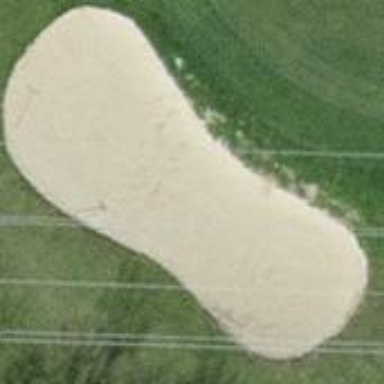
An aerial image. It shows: Sandy area is golf bunker.